Question: Here is a miminal UI demonstrating my problem. It is the usual UIBinder boilerplate, plus the three widgets: TabLayoutPanel, ScrollPanel, TextArea. I want the TextArea to take up all the available space of the tab, and I want it to have a scroll bar if it can't fit. But this code yields a TextArea that is two lines tall. How do you fix this? Why is it ignoring the height?

In the ui.xml file:
'''
<!DOCTYPE ui:UiBinder SYSTEM "http://dl.google.com/gwt/DTD/xhtml.ent">
<ui:UiBinder xmlns:ui="urn:ui:com.google.gwt.uibinder" xmlns:g="urn:import:com.google.gwt.user.client.ui">
<ui:style>
.scrollPanel {
height: 100%;
}
.textArea {
height: 100%;
}
</ui:style>
<g:TabLayoutPanel barHeight="20" barUnit='PX'>
<g:tab>
<g:header>Text Area</g:header>
<g:ScrollPanel styleName='{style.scrollPanel}'>
<g:TextArea ui:field='textArea' styleName='{style.textArea}'></g:TextArea>
</g:ScrollPanel>
</g:tab>
</g:TabLayoutPanel>
</ui:UiBinder>
'''
And in the Java file:
'''
package com....client;
import com.google.gwt.core.client.GWT;
import com.google.gwt.uibinder.client.UiBinder;
import com.google.gwt.uibinder.client.UiField;
import com.google.gwt.user.client.ui.ResizeComposite;
import com.google.gwt.user.client.ui.TextArea;
import com.google.gwt.user.client.ui.Widget;
public class BugDemoLayout extends ResizeComposite {
private static BugDemoLayoutUiBinder uiBinder = GWT.create(BugDemoLayoutUiBinder.class);
interface BugDemoLayoutUiBinder extends UiBinder<Widget, BugDemoLayout> {}
@UiField TextArea textArea;
public BugDemoLayout() {
initWidget(uiBinder.createAndBindUi(this));
StringBuilder junk = new StringBuilder();
for (int i=1; i<300; i++) {
junk.append("Line " + i + "
");
}
textArea.setText(junk.toString());
}
}
'''
The module file simply adds the ui to the root:
'''
public void onModuleLoad() {
BugDemoLayout bd = new BugDemoLayout();
RootLayoutPanel.get().add(bd);
'''
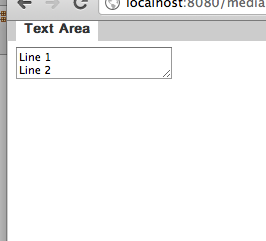
Answer: 'TabLayoutPanel' and 'ScrollPanel' both implement the <URL> interface and automatically resize to the available space using absolute positioning.
You specified a relative height (100%) for the content inside the 'ScrollPanel'. This doesn't work because the size in the parent isn't explicitly set (see <URL>.
So you can either:
1. Set an explicit size in the ScrollPanel in pixel and then set the Textarea height to 100%.
2. Extend the TextArea and implement the RequiresResize interface (implement the onResize() method where you set the height/width of the TextArea
The second approach is the cleaner recommend one as it also resizes the 'TextArea' when you resize the browser window.
It would look something like that:
TextArea:
'''
public class ResizableTextArea extends TextArea implements RequiresResize {
public void onResize() {
int height = getParent().getOffsetHeight();
int width = getParent().getOffsetWidth();
setSize(width+"px",height+"px");
}
}
'''
You have to put your 'TabLayoutPanel' into a 'RootLayoutPanel'. This will ensure that there is an unbroken chain of 'LayoutPanels' or Widgets that implement 'RequiresResize'/'ProvidesResize' interfaces all the way down to your custom TextArea.